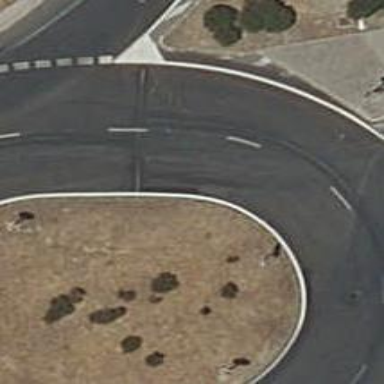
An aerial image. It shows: Tertiary road leading to roundabout junction.